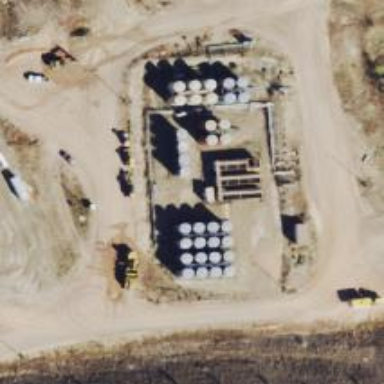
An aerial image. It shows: Storage tank that is man-made.